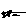
Label: bird